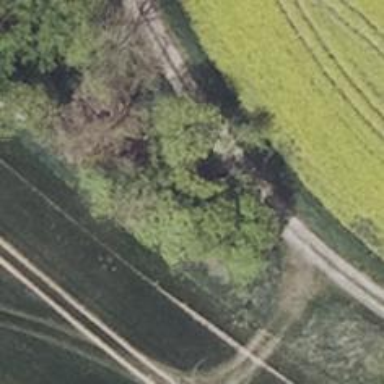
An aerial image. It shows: Deciduous tree with broadleaved leaves.